Question: I'm trying to solve this:

So far I have:
a) a+b+c
b) a+bc
c) a+b
d) a+b
But for e) I can't progress further since I don't know how to deal with 'a'bc' in this case. Can anyone help?
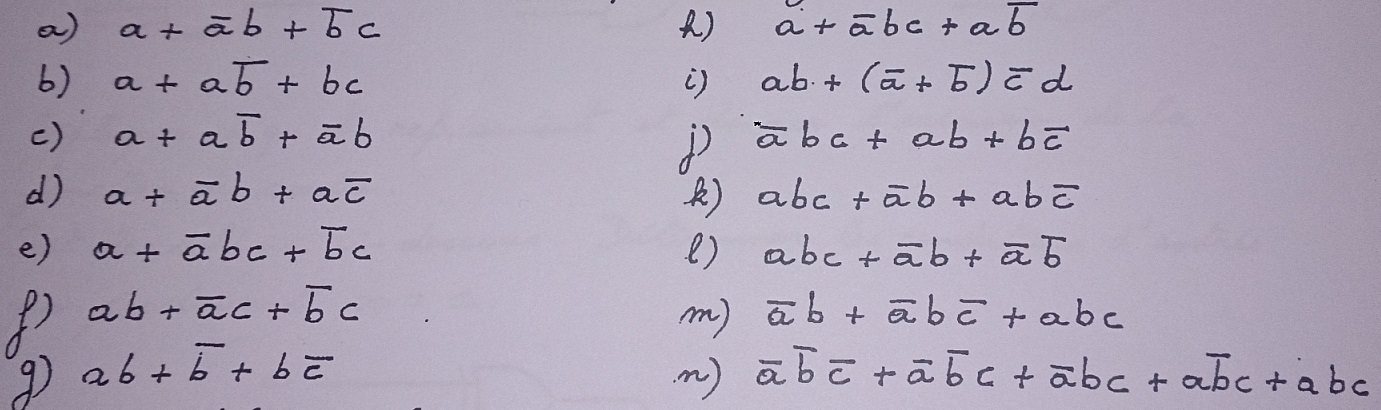
Answer: e) The expression is [a + (~a)bc + (~b)c]
a + [(~a)b + (~b)]c we can say that [(~a)b + (~b)] <--> [(~a) + (~b)] (Prove it by yourself:-)
a + [(~a) + (~b)]c
a + (~a)c + (~b)c we can say that [a + (~a)c] <--> [a + c]
a + c + (~b)c it is obvious that [c + (~b)c] <--> [c]
So [a + c] is the reduced expression.